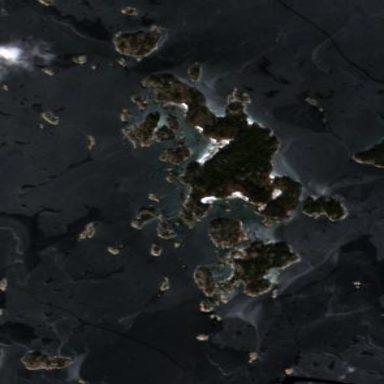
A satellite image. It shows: Island with natural coastline.